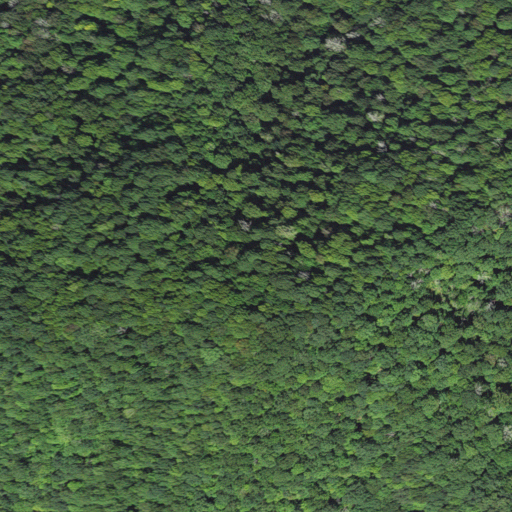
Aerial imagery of mountain in North Carolina named Lambert Mountain containing mixed forest, deciduous forest, and evergreen forest